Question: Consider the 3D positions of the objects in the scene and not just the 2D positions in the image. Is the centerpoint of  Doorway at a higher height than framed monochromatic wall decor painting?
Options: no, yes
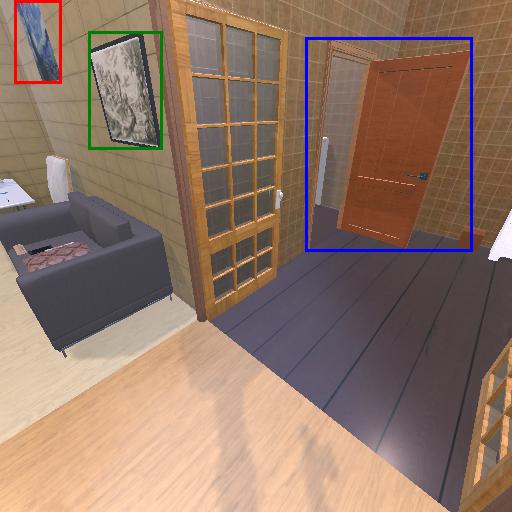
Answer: no